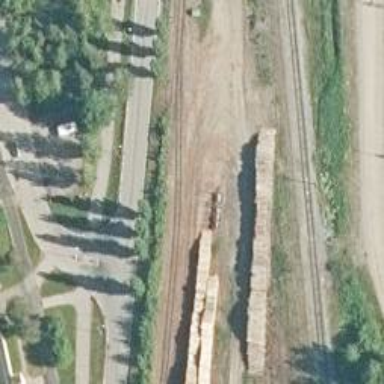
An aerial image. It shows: Rail spur service.